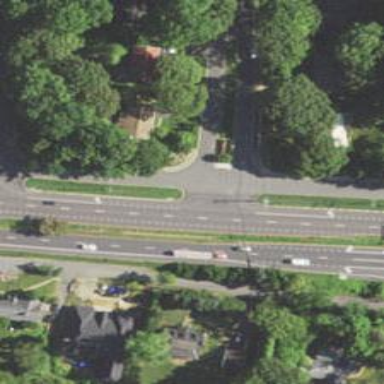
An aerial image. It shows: Primary highway.